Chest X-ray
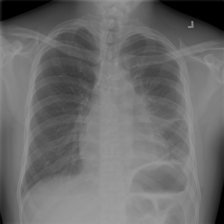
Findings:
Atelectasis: positive
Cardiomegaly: negative
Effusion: negative
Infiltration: negative
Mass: negative
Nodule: negative
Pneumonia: negative
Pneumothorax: positive
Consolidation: negative
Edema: negative
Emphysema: negative
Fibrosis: negative
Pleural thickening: negative
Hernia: negative